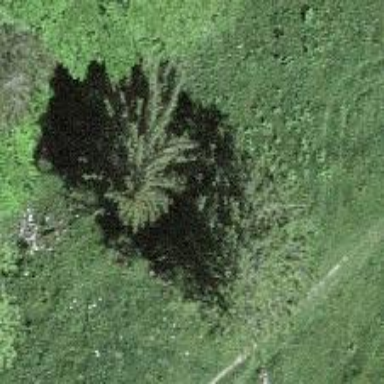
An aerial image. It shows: Single tag "natural: tree."